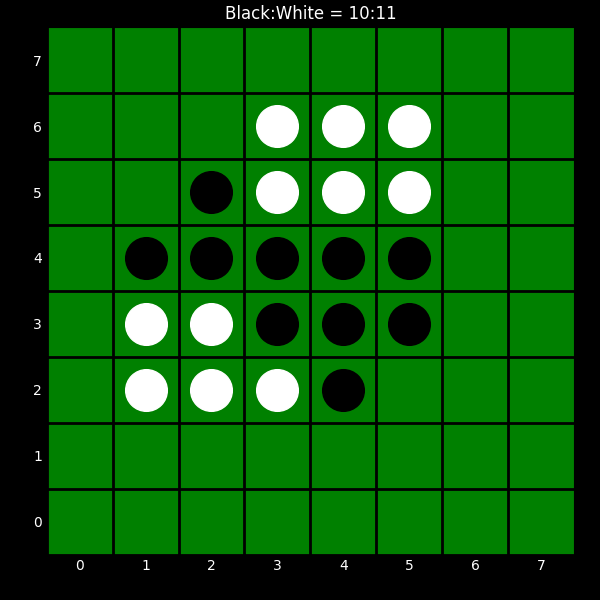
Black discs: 10
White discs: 11